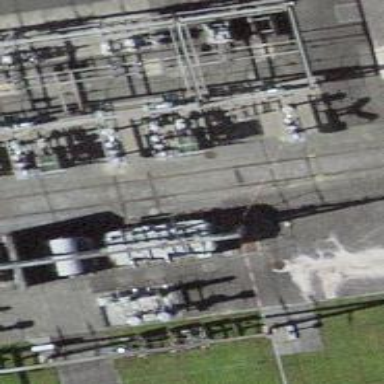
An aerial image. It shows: Transformer is shown.